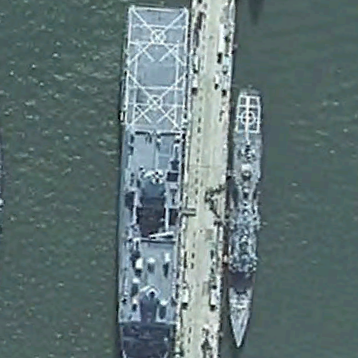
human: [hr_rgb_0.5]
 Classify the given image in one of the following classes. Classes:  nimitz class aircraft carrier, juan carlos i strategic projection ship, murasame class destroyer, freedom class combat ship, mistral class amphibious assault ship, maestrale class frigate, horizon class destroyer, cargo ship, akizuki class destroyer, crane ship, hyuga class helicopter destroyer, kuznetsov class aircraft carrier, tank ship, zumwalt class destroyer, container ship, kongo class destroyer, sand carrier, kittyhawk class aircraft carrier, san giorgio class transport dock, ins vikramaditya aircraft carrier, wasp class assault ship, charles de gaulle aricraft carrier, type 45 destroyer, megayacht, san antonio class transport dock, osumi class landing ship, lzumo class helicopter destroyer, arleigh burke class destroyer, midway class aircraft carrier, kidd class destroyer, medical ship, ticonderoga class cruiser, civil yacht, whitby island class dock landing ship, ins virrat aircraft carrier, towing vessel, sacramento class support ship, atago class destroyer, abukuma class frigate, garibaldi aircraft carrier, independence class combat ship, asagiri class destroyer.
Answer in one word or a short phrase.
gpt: San Antonio class transport dock